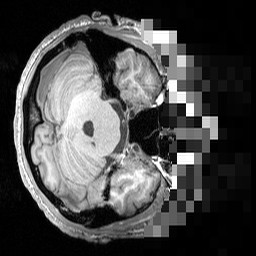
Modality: T1w
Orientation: axial
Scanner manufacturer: siemens
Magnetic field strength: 3 T
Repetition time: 1.5 s
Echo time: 0.00291 s